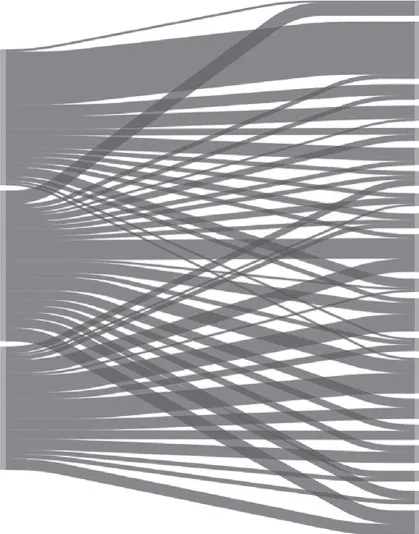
: Lessons learned during the pandemic and political sentiments in Tucuman, Argentina, 2021. This figure shows a "Sankey diagram" from analysis with Atlas. ti software. The relationship between thematic codes is indicated. The results of a cross-tabulation between variables are displayed. Line thickness varies according to the number of phrases where the codes coincide. (Source: Elaboration from own data, 2021).
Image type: chart (chart)